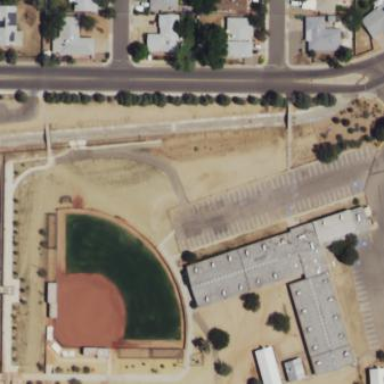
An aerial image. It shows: Baseball pitch for leisure and sports activities.